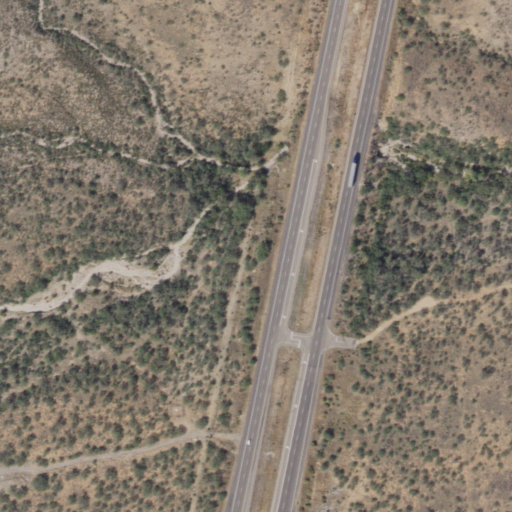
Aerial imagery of valley in Arizona named Guindani Canyon containing shrub, open development, grassland, low intensity development, and medium intensity development